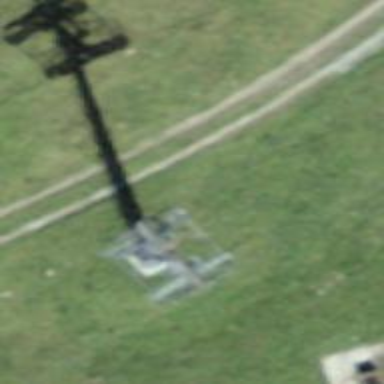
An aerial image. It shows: Pylon used for aerialway.